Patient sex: M
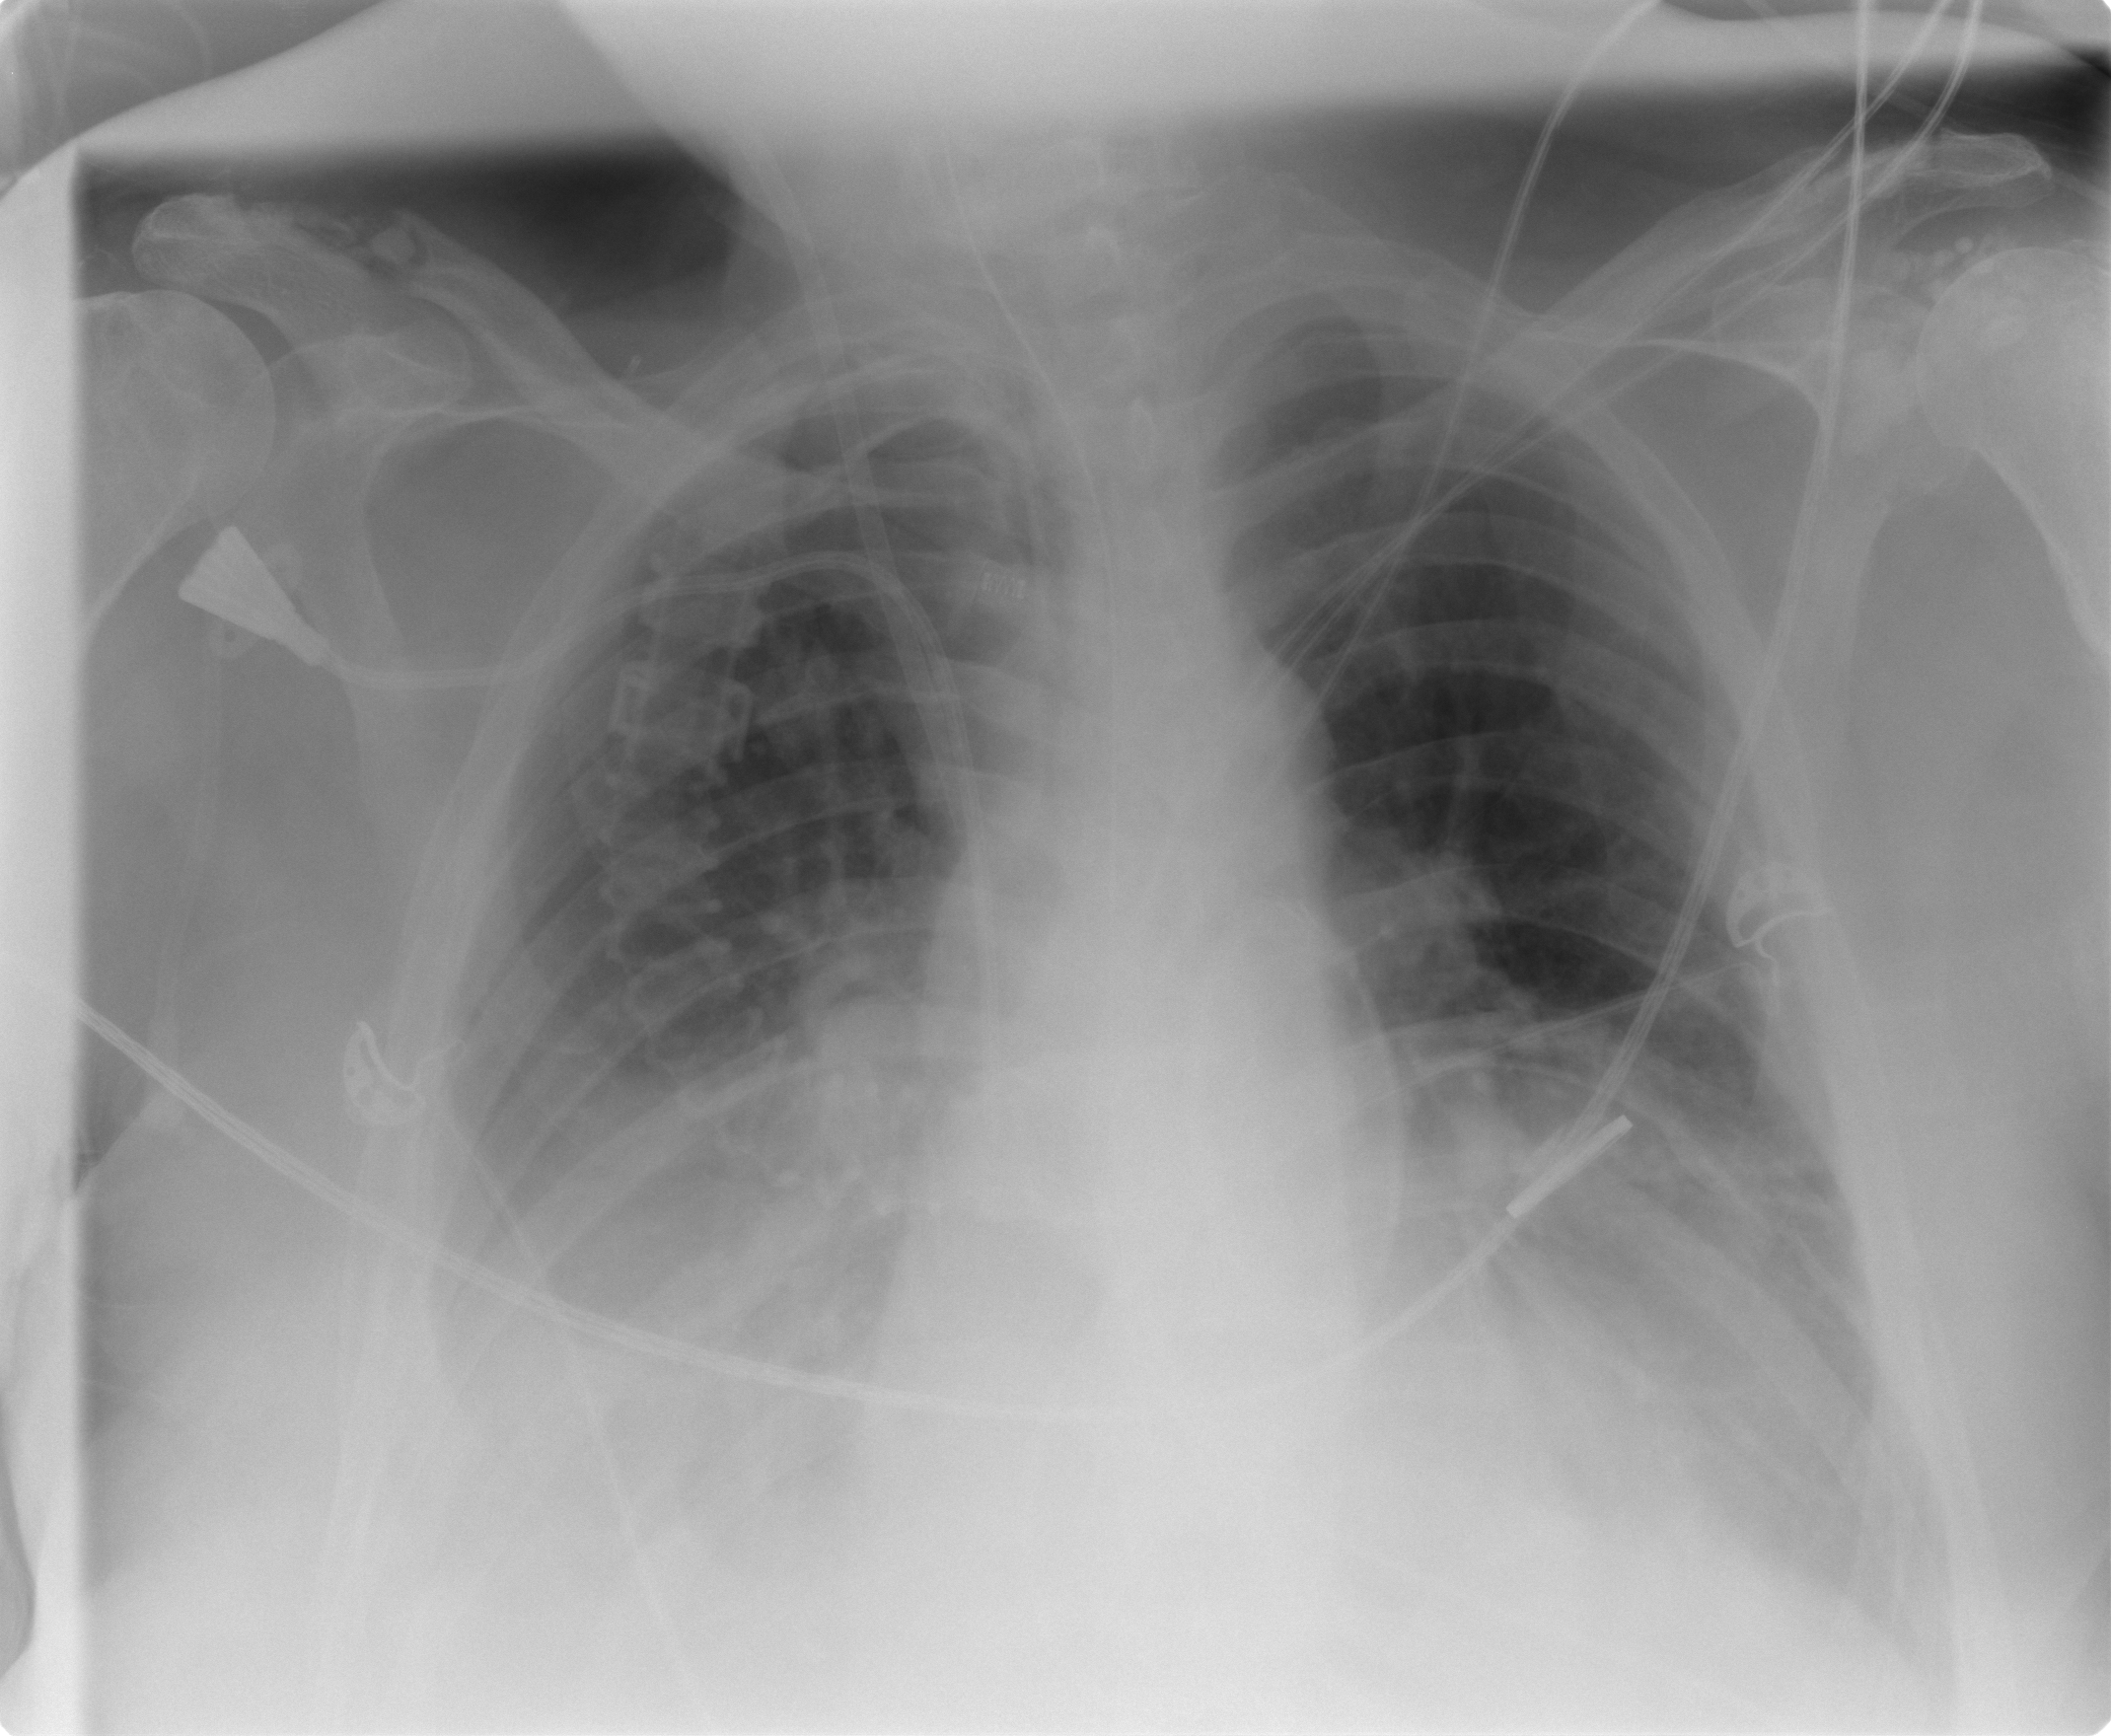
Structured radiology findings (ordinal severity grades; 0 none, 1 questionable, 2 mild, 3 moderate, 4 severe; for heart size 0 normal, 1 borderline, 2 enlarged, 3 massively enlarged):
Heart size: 2
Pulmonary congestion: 2
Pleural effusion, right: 3
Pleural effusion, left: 2
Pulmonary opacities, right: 2
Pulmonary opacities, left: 0
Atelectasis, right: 2
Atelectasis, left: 2